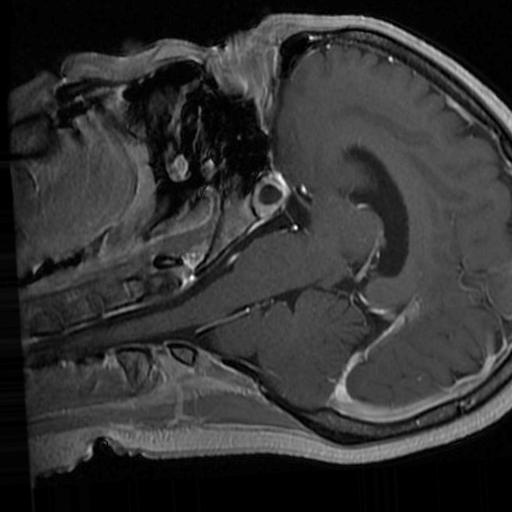
Label: brain_tumor